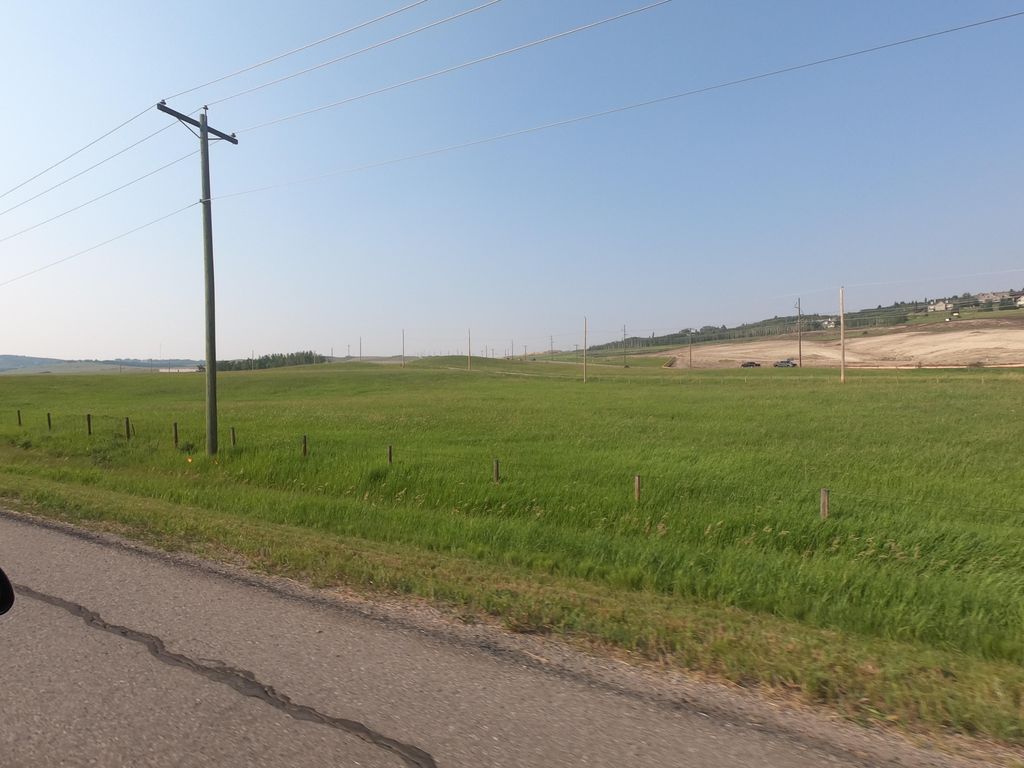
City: calgary